Interaction volume radius: 5 \u00c5
Interaction volume height: 15 \u00c5
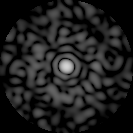
Disorder parameter: 0.7729